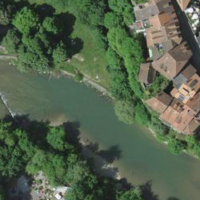
EUNIS habitat code: 15
Species observed at this site:
Lapsana communis
Mareca falcata
Ficus carica
Falco peregrinus